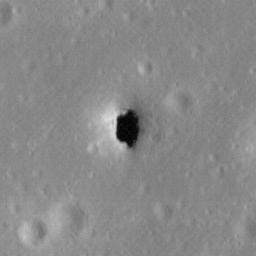
Pit: Mare Serenitatis Pit
Host crater: Mare Serenitatis
Host type: mare
Lunar coordinates: latitude 35.104, longitude 17.402